Aerial crown-view tile of a tropical tree (Barro Colorado Island, Panama), acquired 20240611:
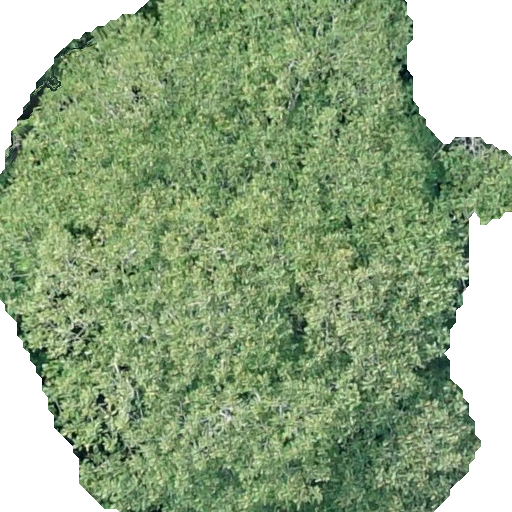
Species: Dipteryx oleifera
GBIF accepted scientific name: Dipteryx oleifera
Crown area: 389.118 m²